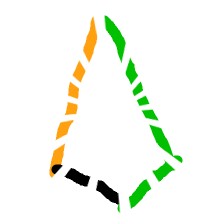
Shape: kite